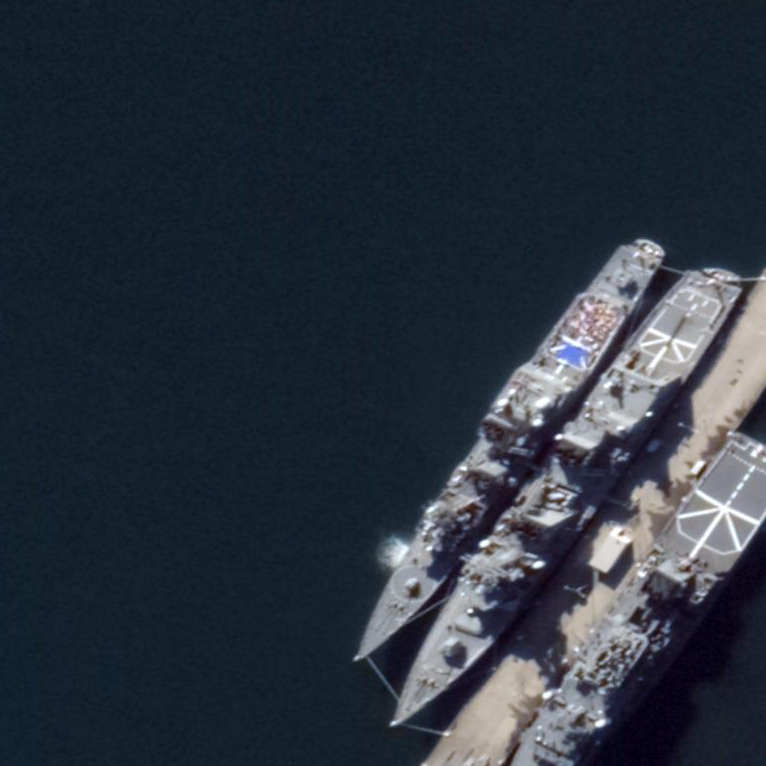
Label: cruiser